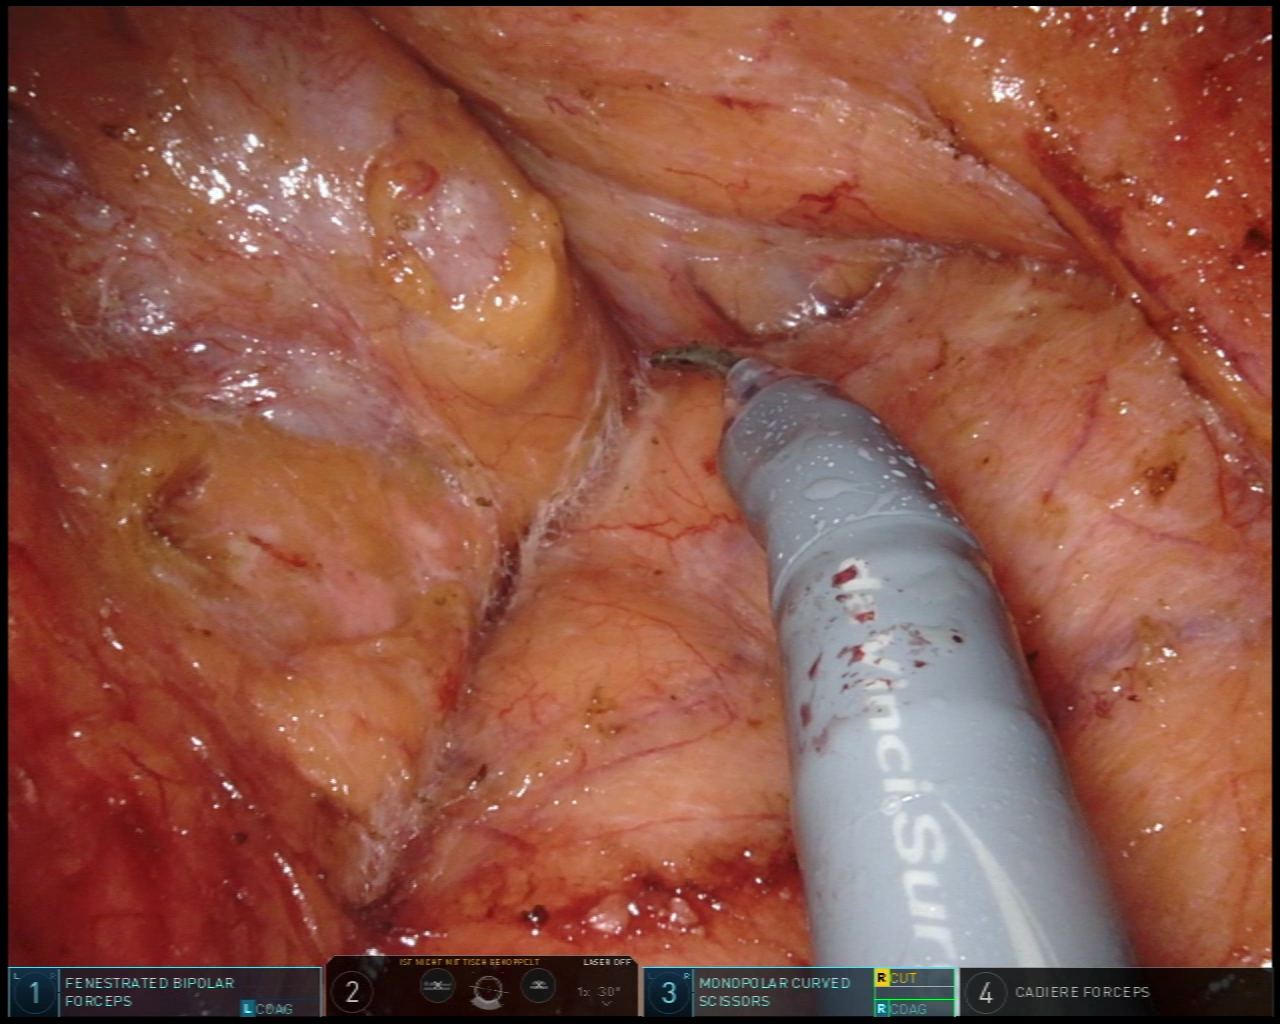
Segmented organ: pancreas
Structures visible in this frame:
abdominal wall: no
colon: yes
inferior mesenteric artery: no
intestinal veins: no
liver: no
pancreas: yes
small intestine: no
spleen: no
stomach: no
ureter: no
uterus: no
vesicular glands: no